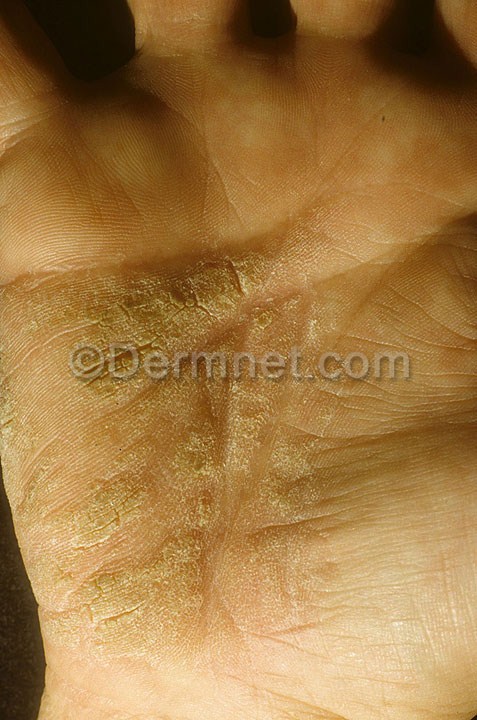
Disease: Eczema Photos